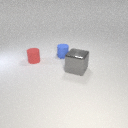
large gray metal cube in front of small blue rubber cylinder